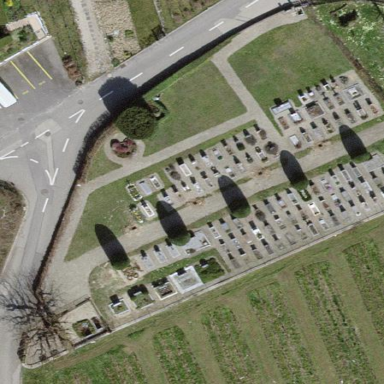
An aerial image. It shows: Grave yard.